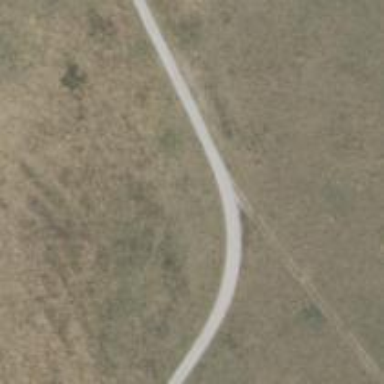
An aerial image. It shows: Unclassified road.